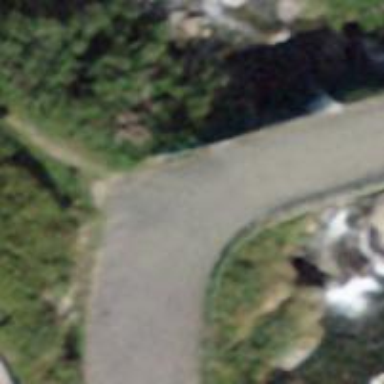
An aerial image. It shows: Driveway road with asphalt surface. It is bridge with top-notch grade 1 track type.